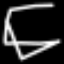
Label: square